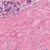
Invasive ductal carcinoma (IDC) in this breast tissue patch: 0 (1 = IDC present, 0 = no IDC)